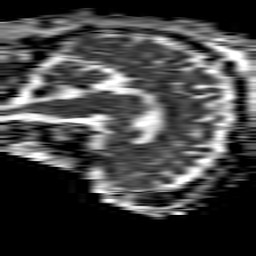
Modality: ADC
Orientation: sagittal
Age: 46
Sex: female
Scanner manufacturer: philips
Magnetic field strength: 1.5 T
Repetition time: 4.6 s
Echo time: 0.08631 s